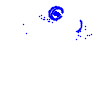
Particle: electron